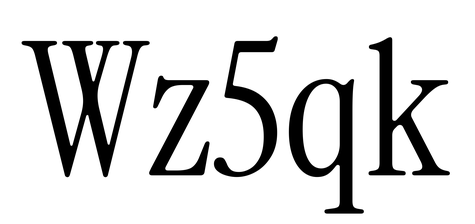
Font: InstrumentSerif-Regular